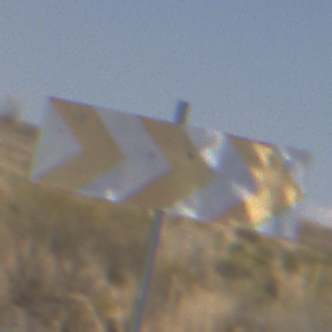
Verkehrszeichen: RichtungstafelnInKurvenGrossLinks
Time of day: Midday
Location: Outdoor (Nature)
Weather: PartlyCloudy
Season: NotSpecified
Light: Natural